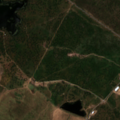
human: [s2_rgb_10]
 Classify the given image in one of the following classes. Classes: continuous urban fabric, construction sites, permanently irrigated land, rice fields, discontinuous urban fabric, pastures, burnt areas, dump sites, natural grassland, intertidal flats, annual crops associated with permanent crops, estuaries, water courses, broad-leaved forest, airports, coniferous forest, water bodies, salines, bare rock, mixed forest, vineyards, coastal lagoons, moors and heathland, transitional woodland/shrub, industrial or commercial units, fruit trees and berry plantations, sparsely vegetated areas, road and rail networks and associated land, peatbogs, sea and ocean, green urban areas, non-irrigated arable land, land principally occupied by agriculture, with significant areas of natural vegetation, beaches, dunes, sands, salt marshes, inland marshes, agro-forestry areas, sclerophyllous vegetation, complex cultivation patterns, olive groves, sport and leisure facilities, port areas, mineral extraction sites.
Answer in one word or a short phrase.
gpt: permanently irrigated land, pastures, agro-forestry areas